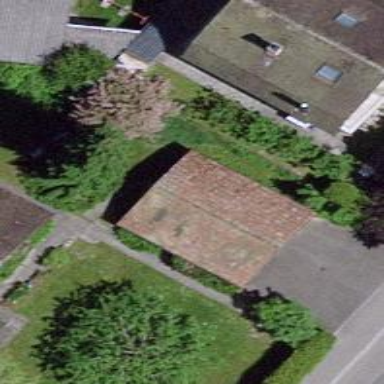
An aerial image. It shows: Garage.